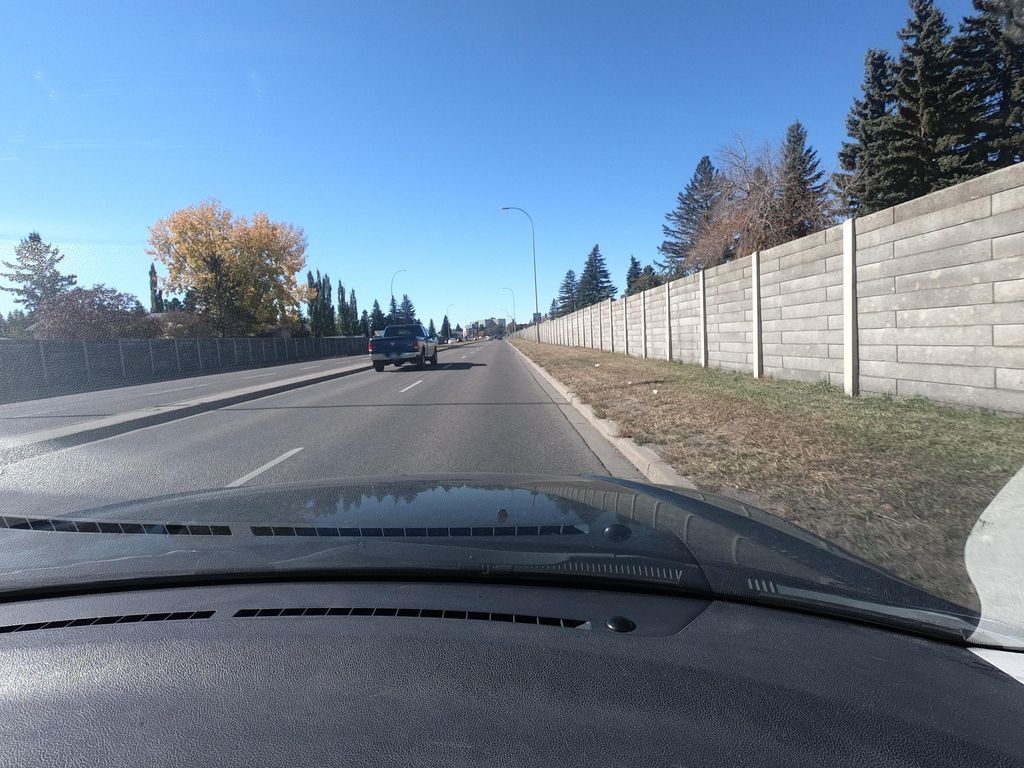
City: calgary